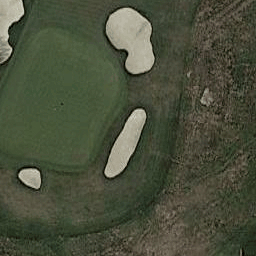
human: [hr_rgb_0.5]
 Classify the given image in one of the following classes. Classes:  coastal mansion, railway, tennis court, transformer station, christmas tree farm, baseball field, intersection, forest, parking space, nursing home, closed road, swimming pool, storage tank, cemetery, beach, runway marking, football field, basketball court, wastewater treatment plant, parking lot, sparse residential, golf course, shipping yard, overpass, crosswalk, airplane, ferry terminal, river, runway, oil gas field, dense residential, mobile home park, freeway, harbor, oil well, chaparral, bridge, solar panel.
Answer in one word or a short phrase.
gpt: golf course